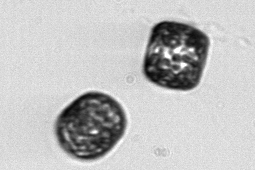
Label: Thalassiosira